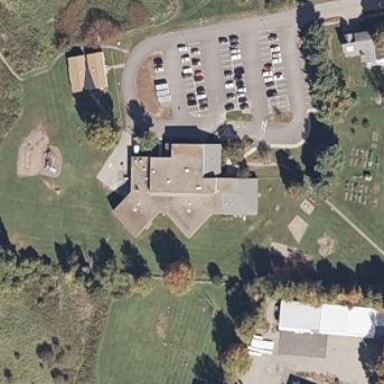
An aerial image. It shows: School building.